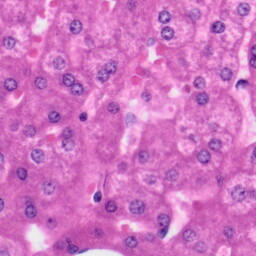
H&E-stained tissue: Liver